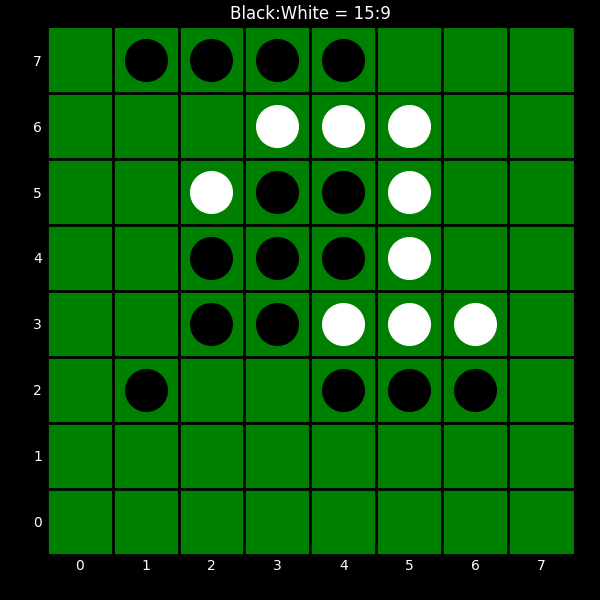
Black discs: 15
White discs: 9